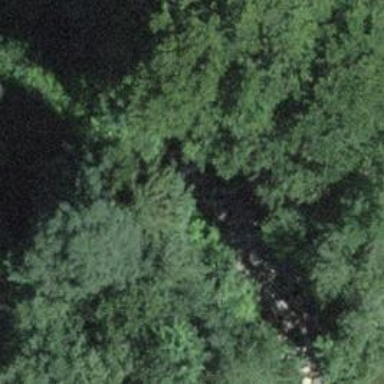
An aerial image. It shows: Culvert tunnel.